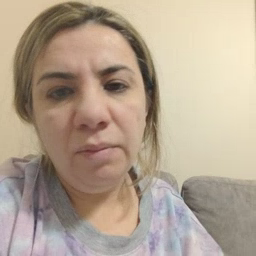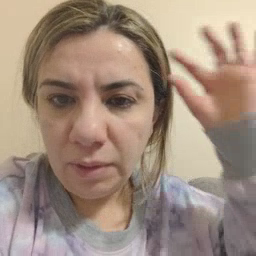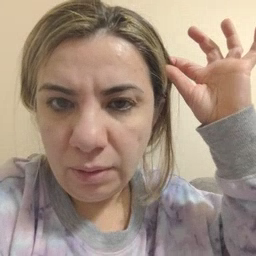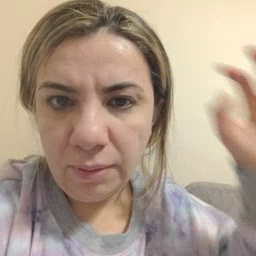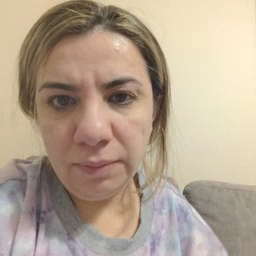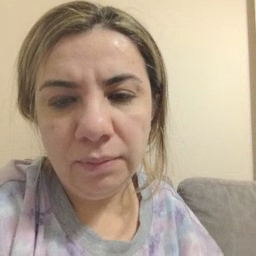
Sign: hair